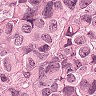
Metastatic tissue present: yes